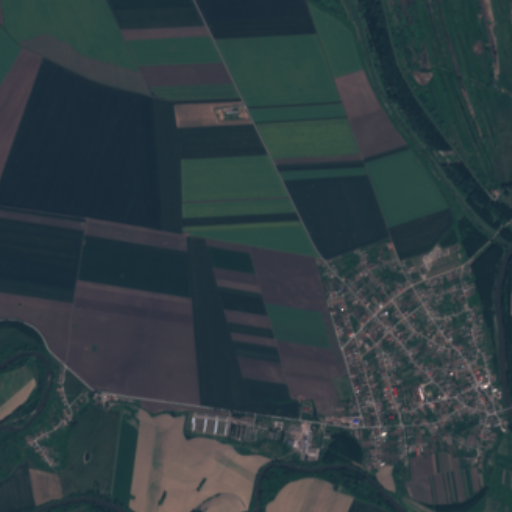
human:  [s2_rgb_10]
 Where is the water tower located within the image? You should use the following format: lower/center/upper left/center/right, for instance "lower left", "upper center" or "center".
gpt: The water tower is located in the lower center of the image.
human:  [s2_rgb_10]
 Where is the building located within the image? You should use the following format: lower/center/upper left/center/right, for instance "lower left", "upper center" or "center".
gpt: There is no building in the image.